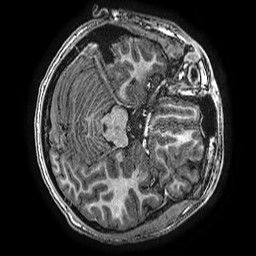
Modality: T1w
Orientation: axial
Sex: male
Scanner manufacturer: ge
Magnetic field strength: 3 T
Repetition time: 0.007644 s
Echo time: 0.003468 s